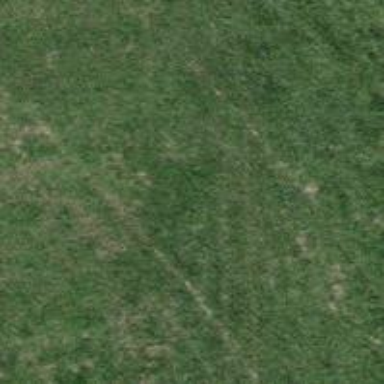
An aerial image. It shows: Grass track road with grade 5 tracktype.